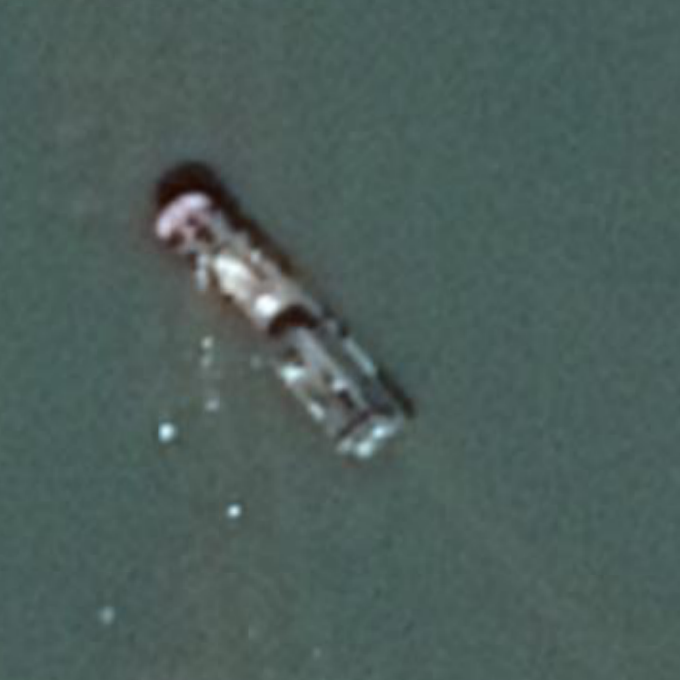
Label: Cargo_ship